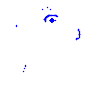
Particle: kaon